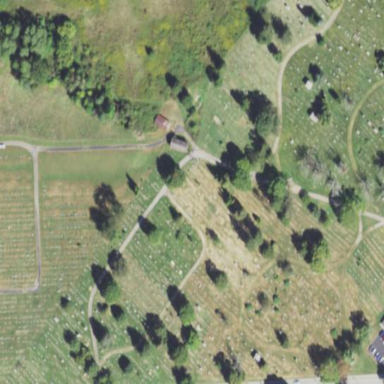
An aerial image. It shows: Cemetery.